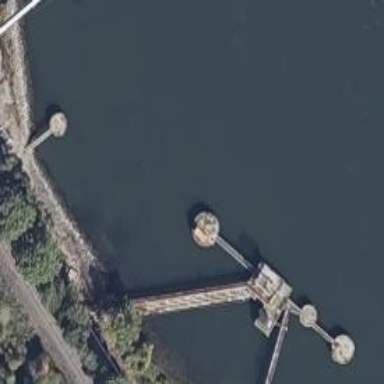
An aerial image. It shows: Man-made pier.